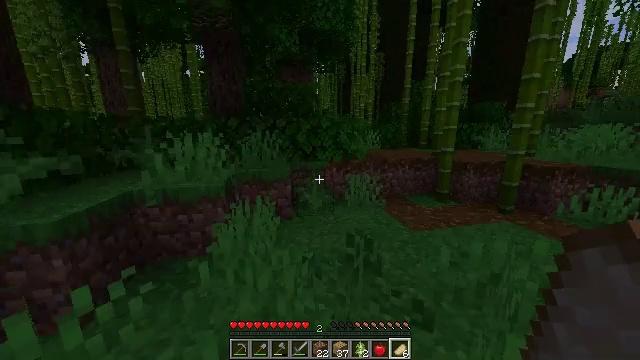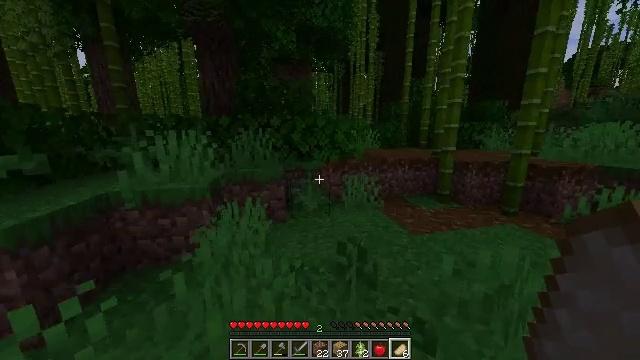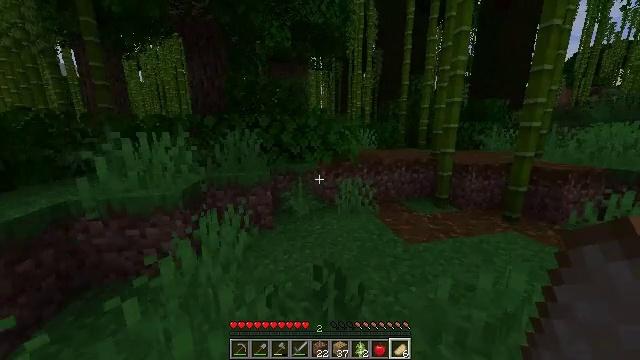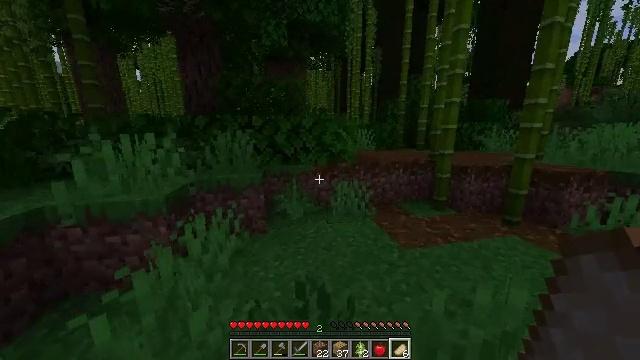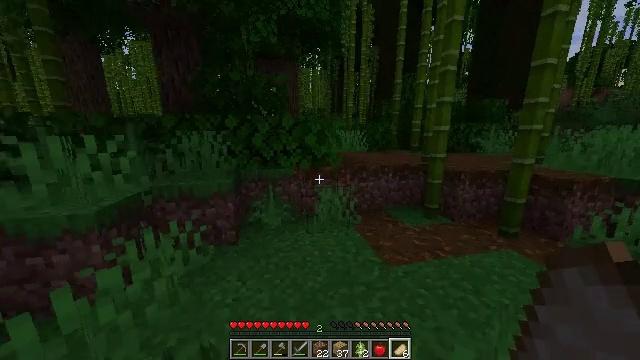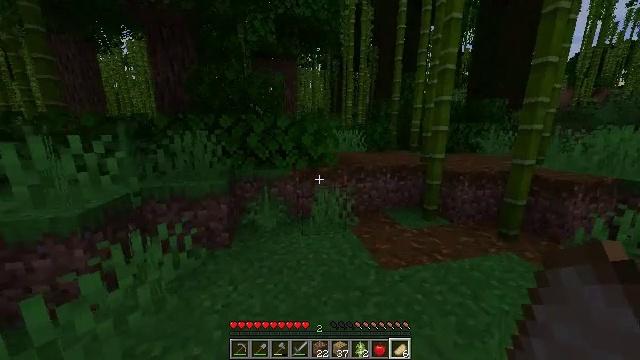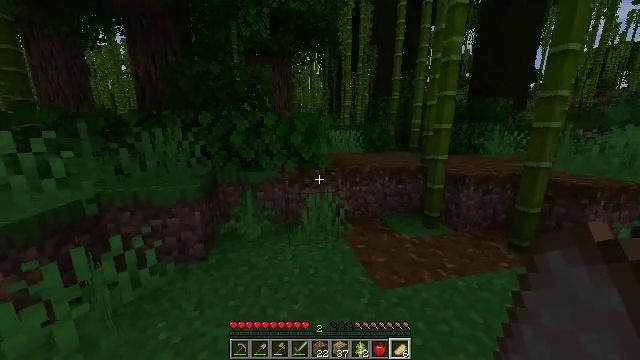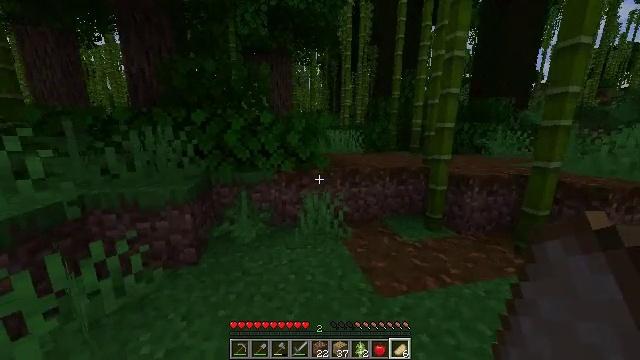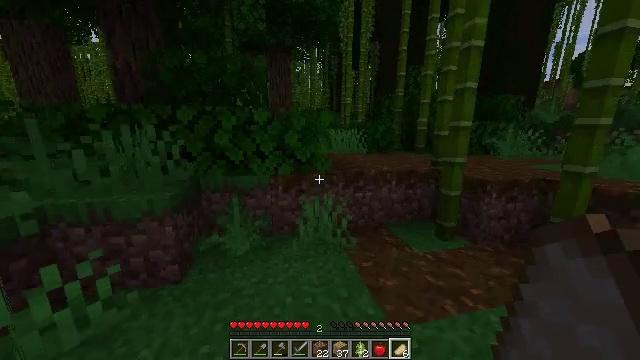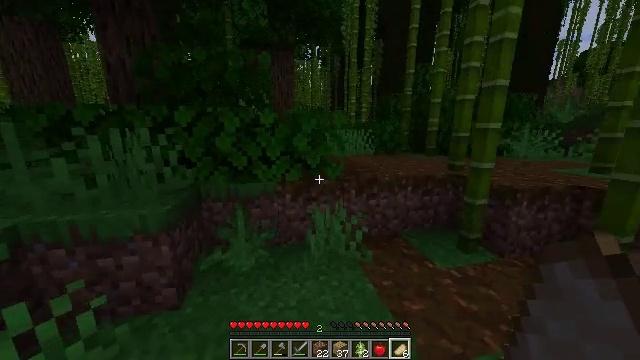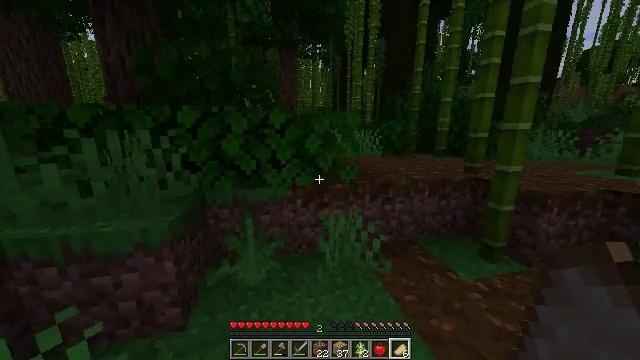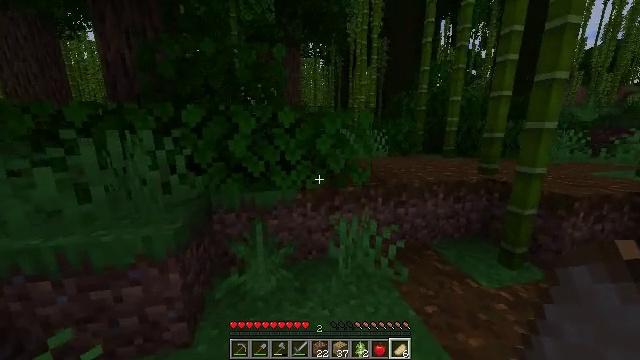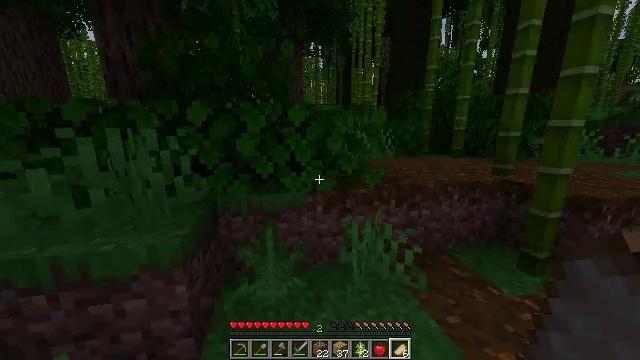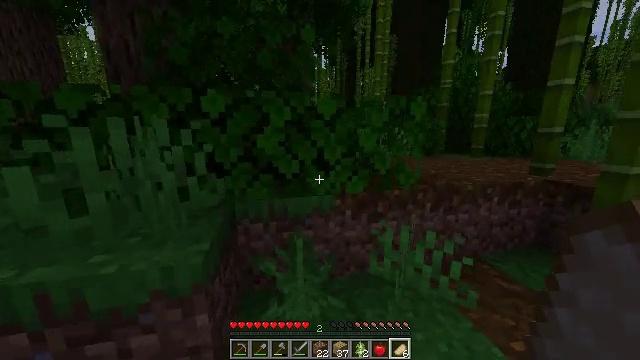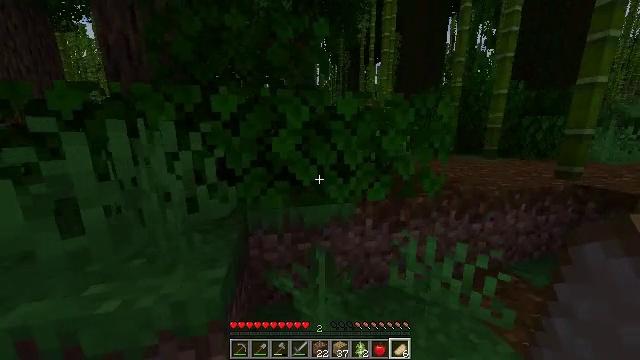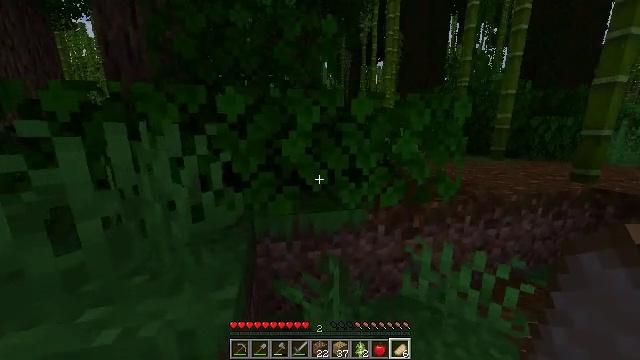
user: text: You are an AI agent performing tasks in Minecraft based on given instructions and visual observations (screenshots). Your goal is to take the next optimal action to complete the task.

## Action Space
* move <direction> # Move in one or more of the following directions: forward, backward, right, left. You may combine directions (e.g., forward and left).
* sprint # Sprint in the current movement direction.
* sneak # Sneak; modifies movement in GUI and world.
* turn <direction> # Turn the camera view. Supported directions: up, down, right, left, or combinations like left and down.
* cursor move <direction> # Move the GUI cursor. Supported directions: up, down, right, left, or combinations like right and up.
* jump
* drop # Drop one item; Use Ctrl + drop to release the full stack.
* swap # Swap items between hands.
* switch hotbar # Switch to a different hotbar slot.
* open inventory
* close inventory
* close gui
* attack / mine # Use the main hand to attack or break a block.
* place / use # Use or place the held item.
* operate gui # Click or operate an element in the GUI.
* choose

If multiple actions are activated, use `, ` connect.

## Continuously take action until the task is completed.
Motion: motion action
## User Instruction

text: Use right equipment to gather melon.
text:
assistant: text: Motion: move forward and move right, sprint
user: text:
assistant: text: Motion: move forward and move right, sprint
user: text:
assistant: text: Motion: move forward and move right, sprint
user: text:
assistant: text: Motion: move forward and move right, sprint
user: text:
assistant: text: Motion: move forward, sprint
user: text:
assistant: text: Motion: move forward, sprint
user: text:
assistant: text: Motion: move forward, sprint
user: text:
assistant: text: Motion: move forward and move left, sprint
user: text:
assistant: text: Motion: move forward and move left, sprint
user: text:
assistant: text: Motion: move forward and move left, sprint
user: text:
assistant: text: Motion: move forward and move left, sprint
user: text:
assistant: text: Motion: move forward and move left, sprint
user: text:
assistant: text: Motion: move forward and move left, sprint
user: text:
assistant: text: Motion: move forward and move left, sprint
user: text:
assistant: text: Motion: move forward and move left, sprint
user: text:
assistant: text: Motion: move forward and move left, sprint, jump
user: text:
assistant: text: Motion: move forward and move left, sprint, jump
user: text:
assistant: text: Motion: move forward and move left, sprint, jump
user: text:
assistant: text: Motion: move forward and move left, sprint, jump
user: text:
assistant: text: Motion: move forward and move left, sprint, jump
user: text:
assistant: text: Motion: move forward and move left, sprint
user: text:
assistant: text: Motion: move forward and move left, sprint
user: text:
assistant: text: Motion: move left, sprint
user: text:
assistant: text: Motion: move left, sprint
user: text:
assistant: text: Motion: move left, sprint
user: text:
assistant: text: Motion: move left, sprint
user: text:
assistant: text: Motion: move left, sprint
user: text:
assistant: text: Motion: move left, sprint
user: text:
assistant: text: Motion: move left, sprint
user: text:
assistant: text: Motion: move left, sprint, jump